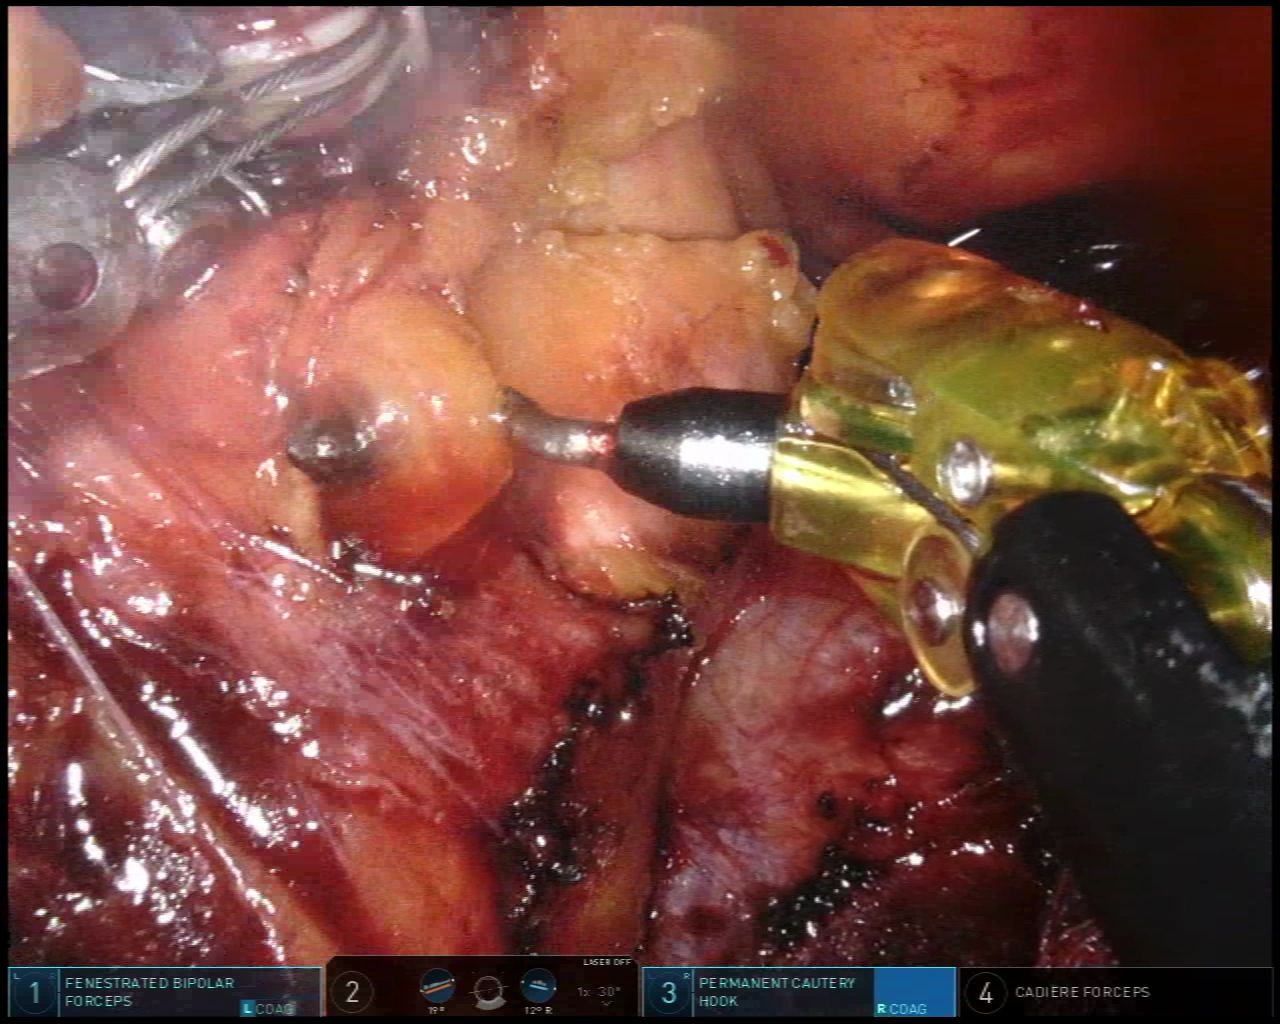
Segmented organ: pancreas
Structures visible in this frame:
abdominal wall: no
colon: no
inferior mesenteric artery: no
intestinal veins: no
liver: no
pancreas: yes
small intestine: no
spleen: no
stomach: no
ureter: no
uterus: no
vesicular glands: no